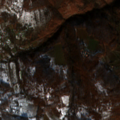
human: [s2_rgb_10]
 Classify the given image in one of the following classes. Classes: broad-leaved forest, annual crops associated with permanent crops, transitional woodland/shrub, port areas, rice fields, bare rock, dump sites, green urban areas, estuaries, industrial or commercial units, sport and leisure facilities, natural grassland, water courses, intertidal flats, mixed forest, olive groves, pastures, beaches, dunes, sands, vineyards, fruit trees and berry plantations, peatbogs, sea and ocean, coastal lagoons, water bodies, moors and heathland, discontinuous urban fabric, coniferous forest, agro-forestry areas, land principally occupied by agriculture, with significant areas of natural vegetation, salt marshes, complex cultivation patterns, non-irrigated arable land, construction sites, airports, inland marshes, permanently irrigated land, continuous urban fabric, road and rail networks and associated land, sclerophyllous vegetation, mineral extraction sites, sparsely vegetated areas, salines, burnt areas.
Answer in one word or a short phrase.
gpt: complex cultivation patterns, land principally occupied by agriculture, with significant areas of natural vegetation, broad-leaved forest